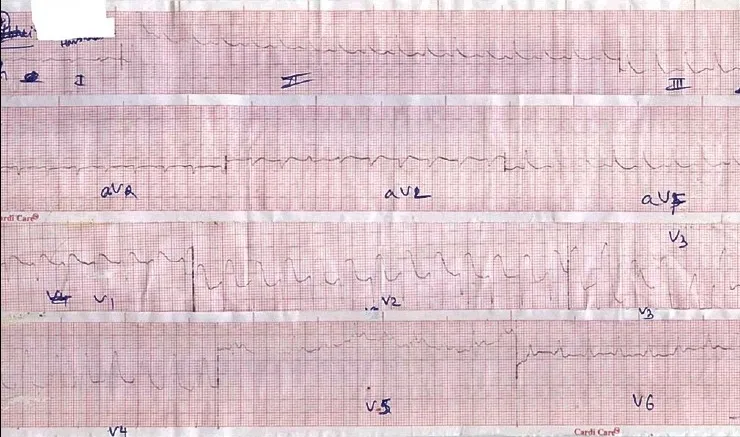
Showing ST elevation with broad QRS complex mimicking anterior wall myocardial infarction with bundle branch block.
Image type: electrography (ekg)